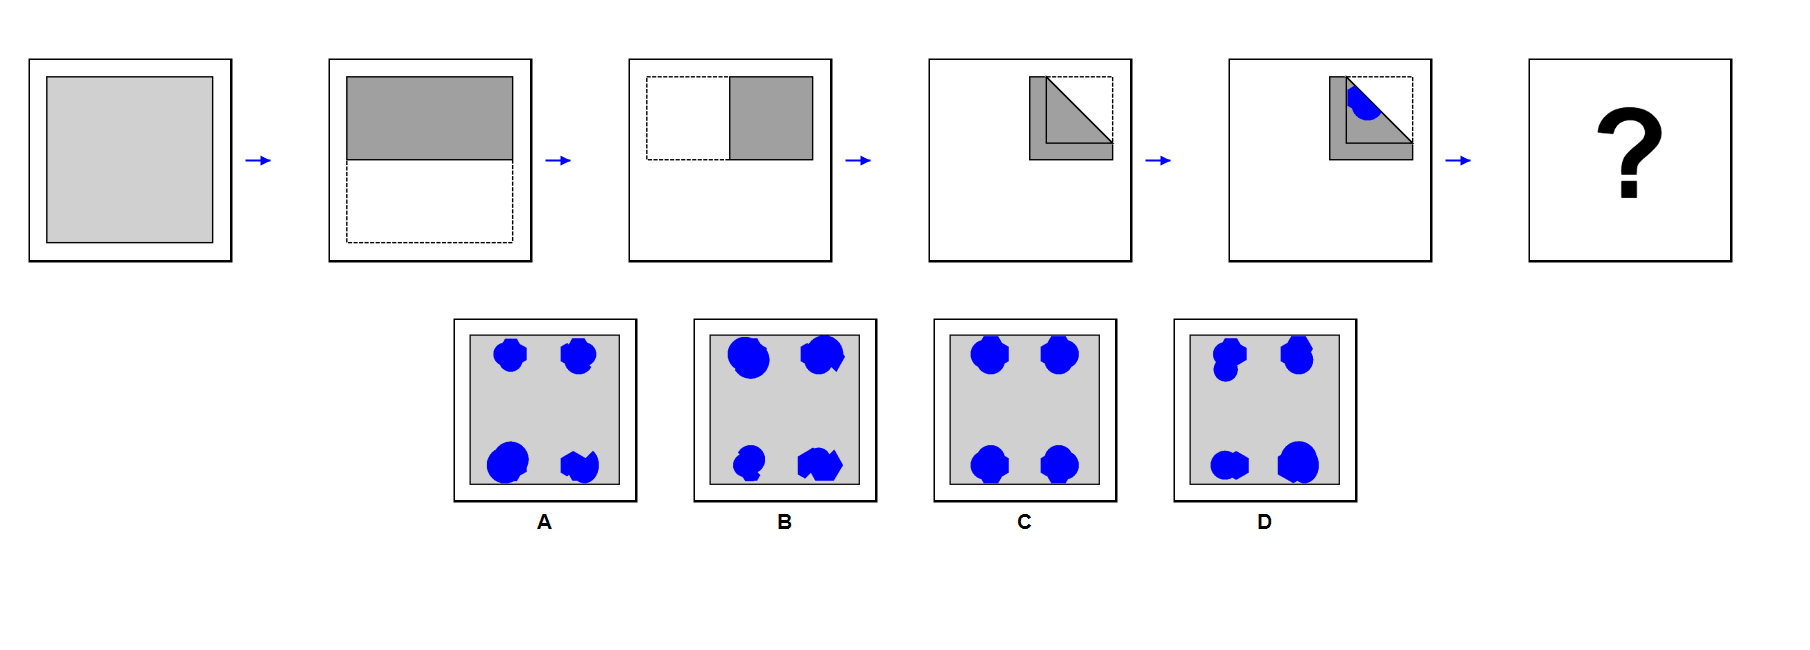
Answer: C